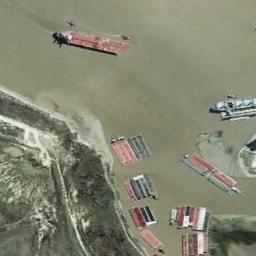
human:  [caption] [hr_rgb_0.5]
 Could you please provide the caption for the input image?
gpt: There are many trees beside the ships .

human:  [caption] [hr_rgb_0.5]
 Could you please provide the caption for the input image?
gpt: There is a ship in the green water near the land .

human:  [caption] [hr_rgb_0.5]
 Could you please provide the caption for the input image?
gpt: There are many ships docked in the harbor .

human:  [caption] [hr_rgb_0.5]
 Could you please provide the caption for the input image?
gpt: Some ships of different sizes are in the yellow water .

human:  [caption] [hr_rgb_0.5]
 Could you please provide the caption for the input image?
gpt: There are some ships at the harbor beside a river .